Question: I have a form in which one input field is select and it has few option.I am not able to increase the height of the option box and background color.presently it has white colour as given in the picture  My html code and css code is below
'''
.select2 {
width: 100%;
overflow: hidden;
font-size: 20px;
padding: 4px 0;
margin: 4px 0;
border-bottom: 2px solid black;
background-color: transparent;
}
.select2 option{
width: 26px;
background-color: none ;
border: none;
background: none;
color: blue;
font-size: 20px;
font-weight:bold;
float: left;
margin: 0 10px;
white-sapce: no-wrap;
text-overflow: ellipsis;
}
.select2 after {
!content: 'Select Role';
font-family: 'material icons';
font-size: 24px;
color: red;
position: absolute;
right: 10px;
top: 10%;
transform: translateY(-50%);
pointer-events: none;
}
'''
'''
<link rel="stylesheet" href="https://use.fontawesome.com/releases/v5.13.0/css/all.css">
<div class="select2">
<i class="fas fa-user-lock" style="color:black; padding:10px;">&nbsp;&nbsp;Role</i>
<select >
<option value=""></option>
<option value="user">USER</option>
<option value="rec">Recommending Officer</option>
<option value="store">Store</option>
</select>
</div>
'''
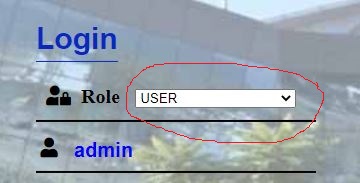
Answer: You can use this to increase height:
'''
.select2 select{
height: 50px;
background: transparent;
}
'''
Add more properties here to style the box.
Also correct way to use before and after is :
'''
.select2::after {
....
}
'''
<URL>